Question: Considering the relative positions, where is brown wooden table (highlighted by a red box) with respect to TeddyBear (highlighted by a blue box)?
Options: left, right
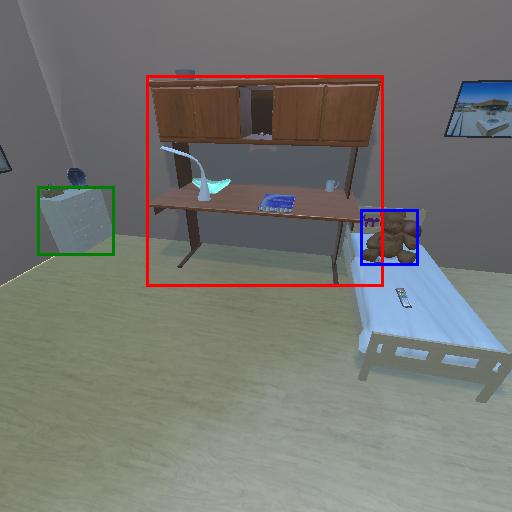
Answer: left